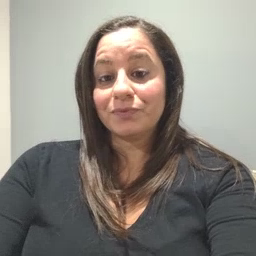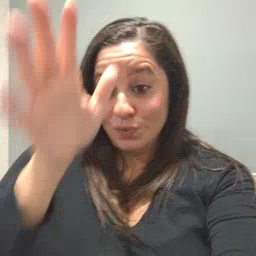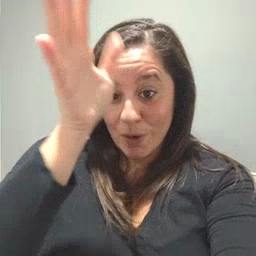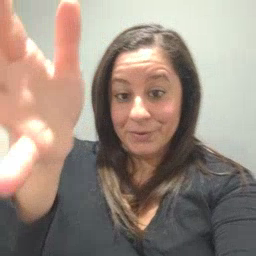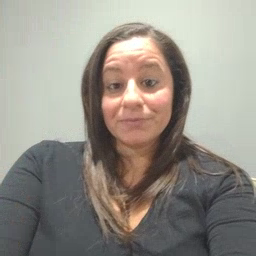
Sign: grandpa